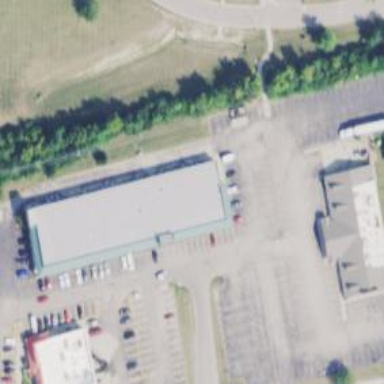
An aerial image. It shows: Fitness centre on leisure land.